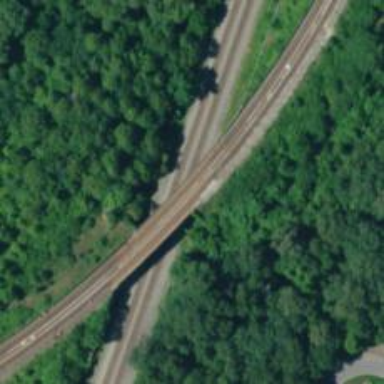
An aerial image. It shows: Bridge for electrified rail.